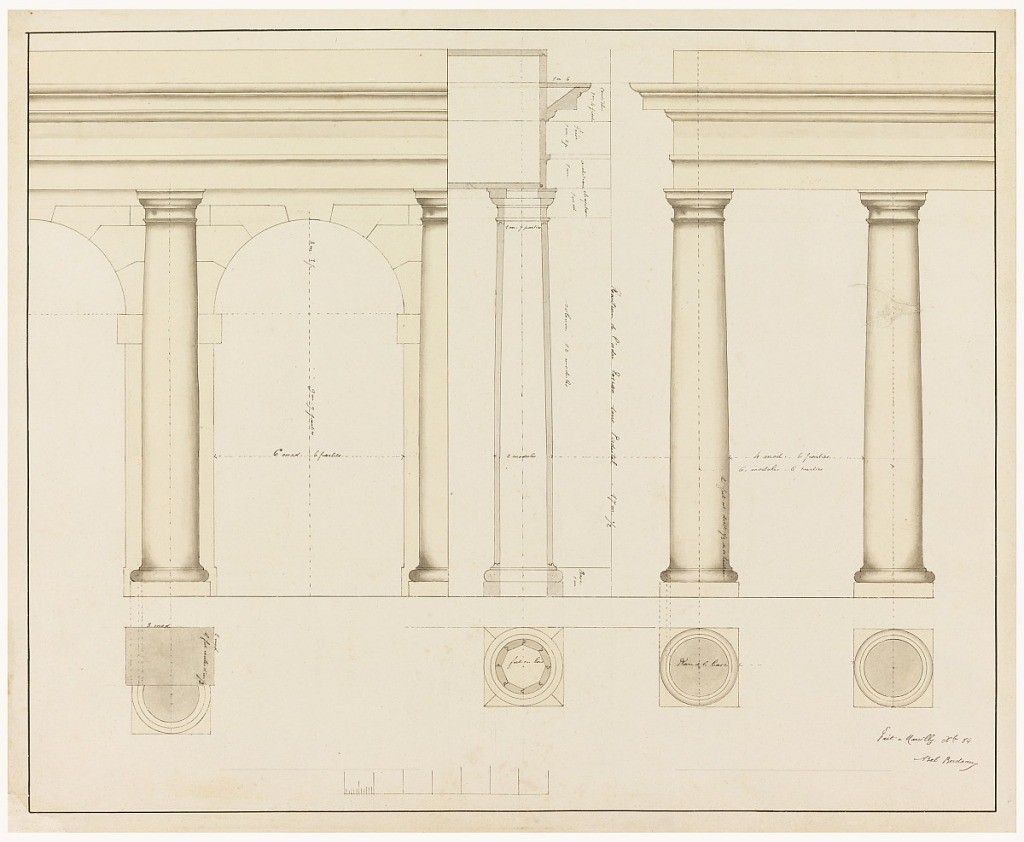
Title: Elevation of Section of a Wall with Columns and Arch at Left
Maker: Adolph Bordeaux, French, active 1880–1890
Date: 1884
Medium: Graphite, brush and watercolor, pen and brown ink on cream laid paper
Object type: Drawing
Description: Design for Tuscan columns with arches, plans and elevations, supporting entablatures; scale in lower margin.